Question: I am looking to get the DB server and database info from the Datasource name.
I have tried using '<cfdbinfo>' but it doesn't seem to have any of that information
'''
<cfdbinfo
type="dbnames"
datasource="#dsn#"
name="dbdata">
<cfoutput>
The #dsn# data source has the following databases:<br />
</cfoutput>
<cfdump var="#dbdata#">
'''
I am looking to get the info highlighted in yellow
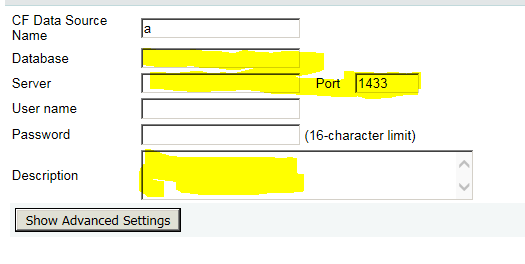
Answer: You will need to create an object of the admin API, login and then create an object of the datasource API as follows:
'''
<cfset admin_api = createObject('component', 'cfide.adminapi.administrator')>
<cfset admin_api.login('cf_admin_password_here')>
<cfset admin_api_dsn = createObject('component', 'cfide.adminapi.datasource')>
'''
Then from there you can use the methods exposed by the datasource API to retrieve the information you require.
Another option would be to read in the file 'neo-datasource.xml' from the '{cf_root}/lib/ directory', parse that using xmlparse and then read the data from there.